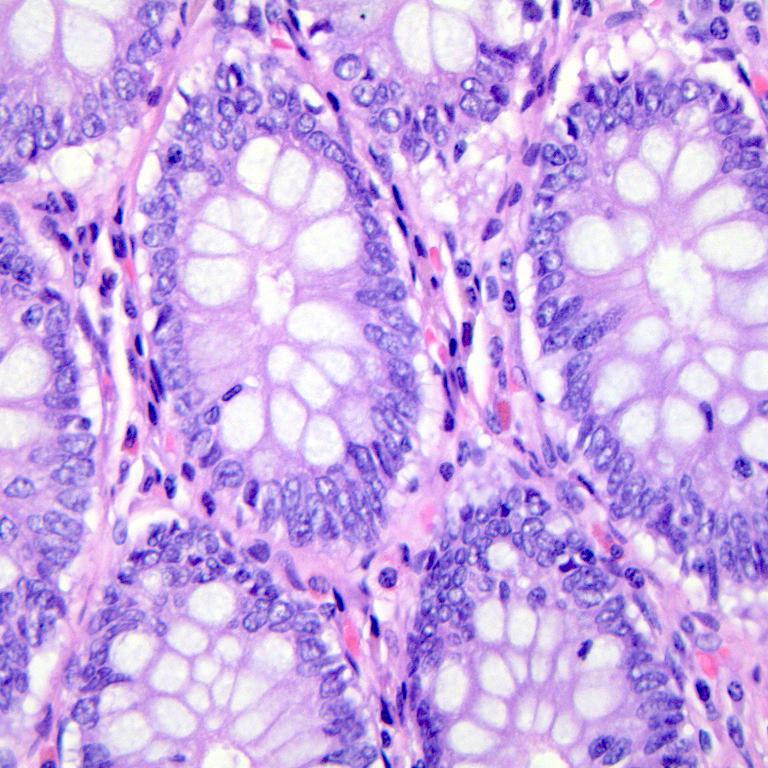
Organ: colon
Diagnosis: benign